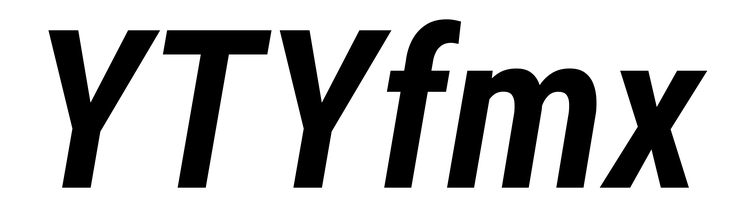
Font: Roboto-Italic_Condensed_SemiBold_Italic